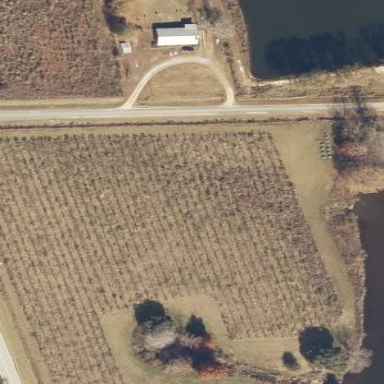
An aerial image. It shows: Orchard with broadleaved deciduous trees.